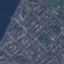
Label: Residential